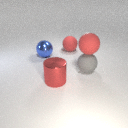
large blue metal sphere in front of large red rubber sphere